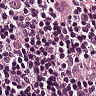
Metastatic tissue present: yes